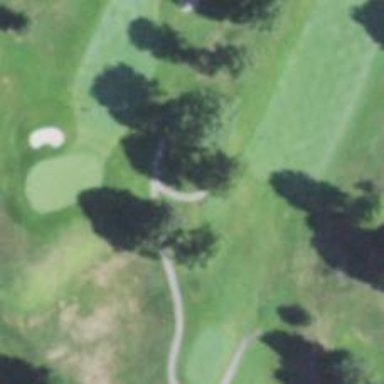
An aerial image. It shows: Service road used as golf cart path.